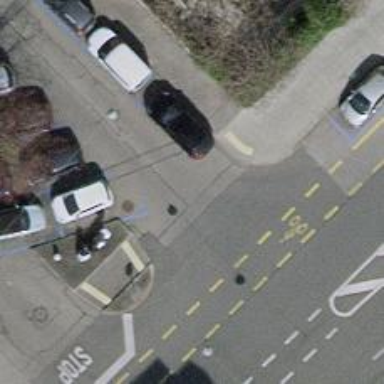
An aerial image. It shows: Unmarked crossing on the road.